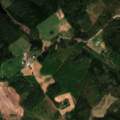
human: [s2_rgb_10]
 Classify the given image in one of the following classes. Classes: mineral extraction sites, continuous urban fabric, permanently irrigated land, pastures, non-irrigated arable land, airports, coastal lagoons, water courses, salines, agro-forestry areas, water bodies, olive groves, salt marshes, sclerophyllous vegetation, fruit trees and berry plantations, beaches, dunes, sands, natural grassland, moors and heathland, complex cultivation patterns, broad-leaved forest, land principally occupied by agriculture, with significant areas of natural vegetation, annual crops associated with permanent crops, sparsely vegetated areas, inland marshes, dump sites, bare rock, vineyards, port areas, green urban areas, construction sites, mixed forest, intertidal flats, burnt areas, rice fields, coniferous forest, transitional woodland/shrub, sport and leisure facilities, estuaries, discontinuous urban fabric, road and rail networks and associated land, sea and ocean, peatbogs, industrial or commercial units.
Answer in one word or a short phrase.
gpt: non-irrigated arable land, coniferous forest, mixed forest, water bodies